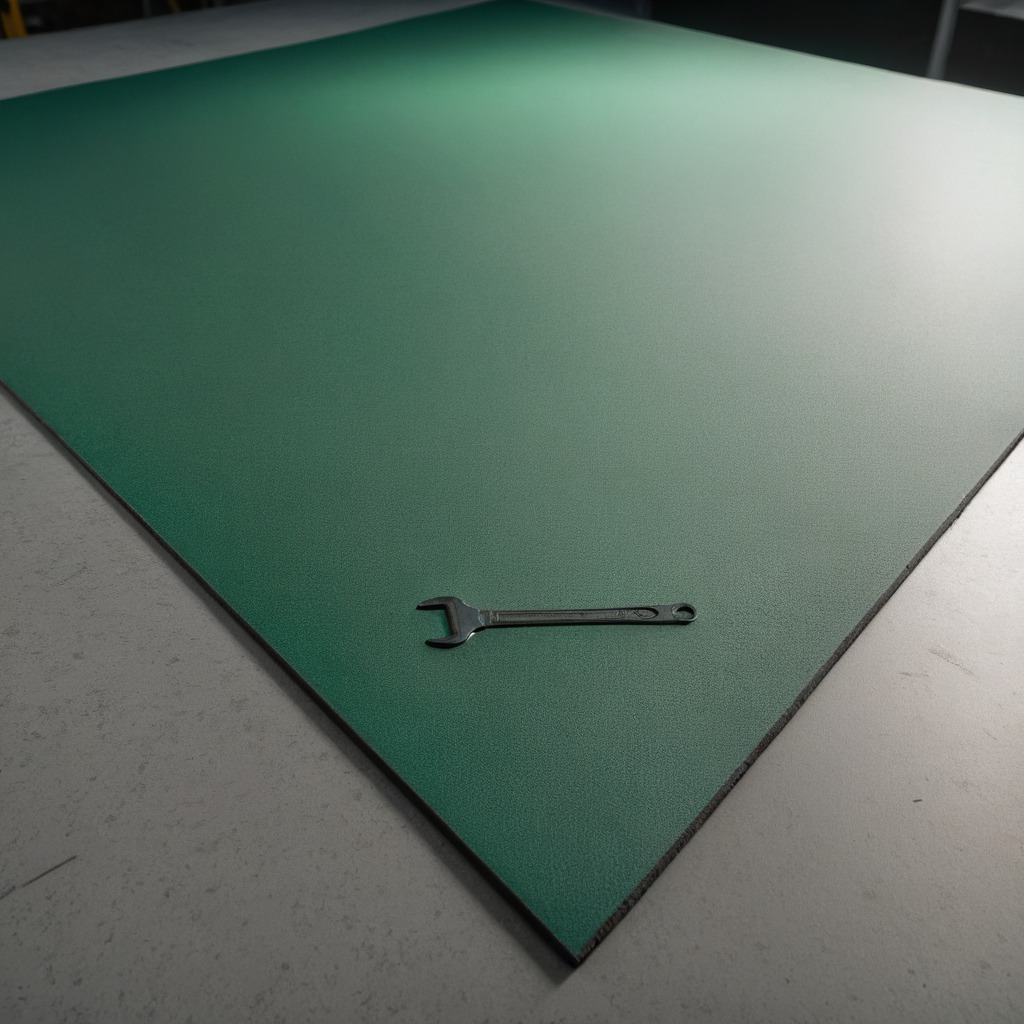
A wrench lies on a clean granite tabletop covered with a green rubber mat inside a workshop under bright overhead lighting crisp shadows high clarity worn but beneath the mat.